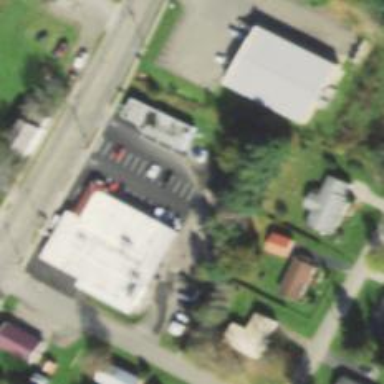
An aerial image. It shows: Retail building housing convenience store.